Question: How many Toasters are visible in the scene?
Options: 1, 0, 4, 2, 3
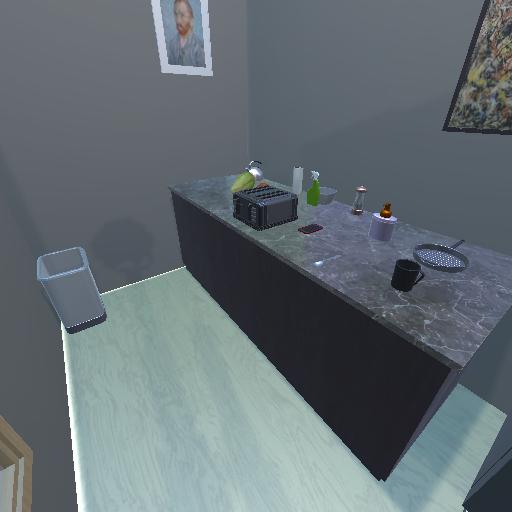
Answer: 1